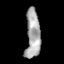
Tissue: skin
Cell type: Epithelial cells
Senescence score: 0.9127
Nuclear area (px): 693
Mean DAPI intensity: 165.291